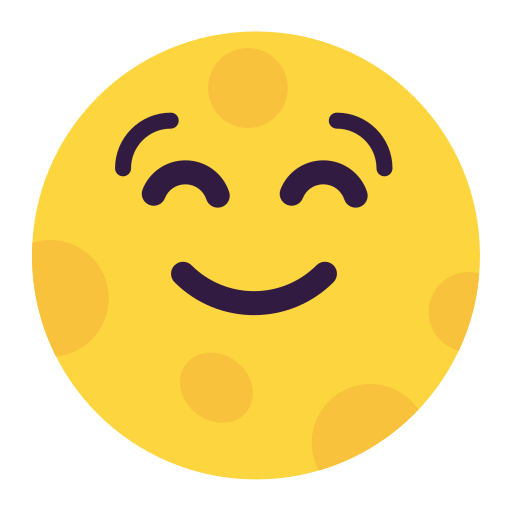
full moon face flat